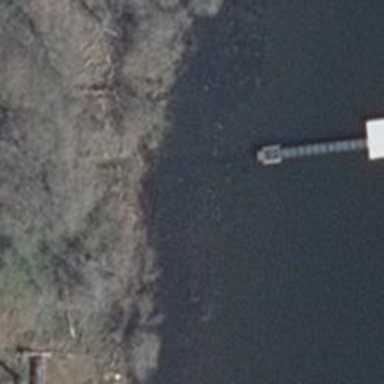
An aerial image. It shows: Man-made pier.